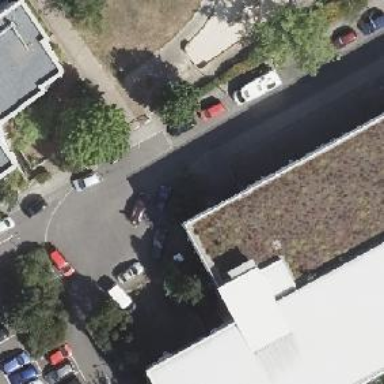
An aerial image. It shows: Parking entrance.